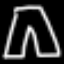
Label: pants